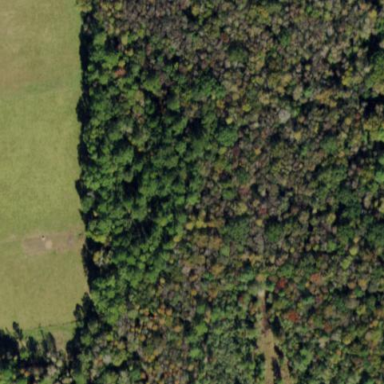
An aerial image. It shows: Mixed woodland area with various types of leaves.